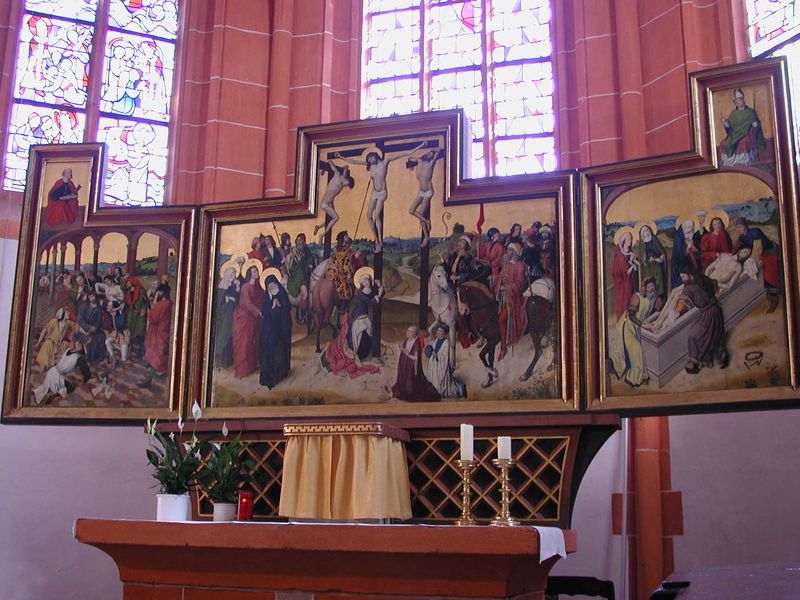
Titel: Stifteraltar in der Nikolauskapelle
Künstler: Meister des Marienlebens
Standort: Bernkastel-Kues, St. Nikolaus Hospital / Cusanus Stift (EU - D - RP)
Schlagwörter: flügel, blumen, bunt, fenster, tisch, rot, rahmen, tod, tot, gitter, kirche, gold, drei, pflanzen, pferd, pferde, reiter, mauer, ziegel, kerze, kerzen, foto, blumentöpfe, kreuz, religion, beten, gebet, schimmel, altar, heiligenschein, fuchs, kreuze, sarg, glasfenster, christus, grab, jesus, kreuzigung, unterhose, apsis, priester, legen, heilige, maria, jesu, christentum, altarbild, grablicht, tryptichon, tabernakel, retabel, urteil, flügelaltar, triptichon, golgatha, goldhintergrund, ewiges licht, kruezigung, triptigon, salbstein